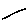
Label: line